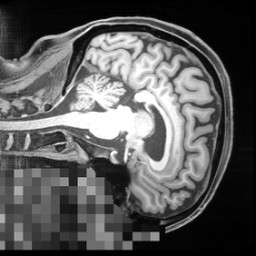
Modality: T1w
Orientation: sagittal
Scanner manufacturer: siemens
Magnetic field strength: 3 T
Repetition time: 2.55 s